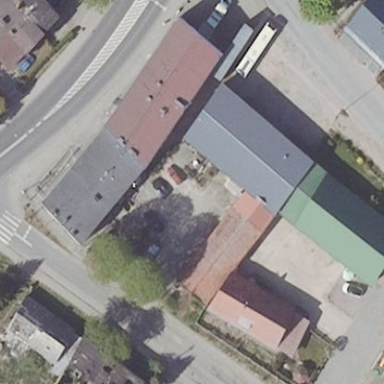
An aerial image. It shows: Service building.